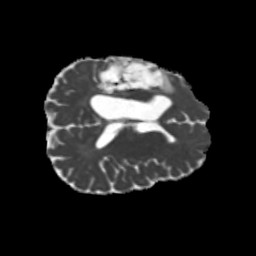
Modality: MD
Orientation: axial
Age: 42
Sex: male
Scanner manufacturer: siemens
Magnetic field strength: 3 T
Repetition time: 5.25 s
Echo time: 0.08 s